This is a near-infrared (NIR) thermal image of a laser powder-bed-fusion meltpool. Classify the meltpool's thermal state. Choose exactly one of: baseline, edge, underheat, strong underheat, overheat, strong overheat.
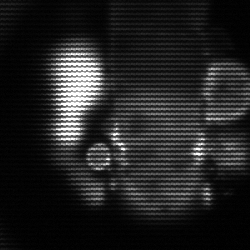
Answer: strong underheat